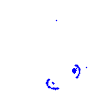
Particle: electron